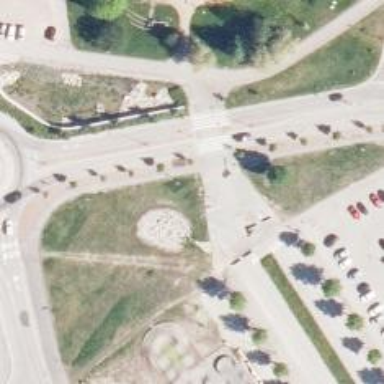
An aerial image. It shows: Uncontrolled road crossing.